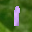
Label: 1